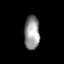
Tissue: prostate
Cell type: T cells
Senescence score: 0.3297
Nuclear area (px): 512
Mean DAPI intensity: 148.102